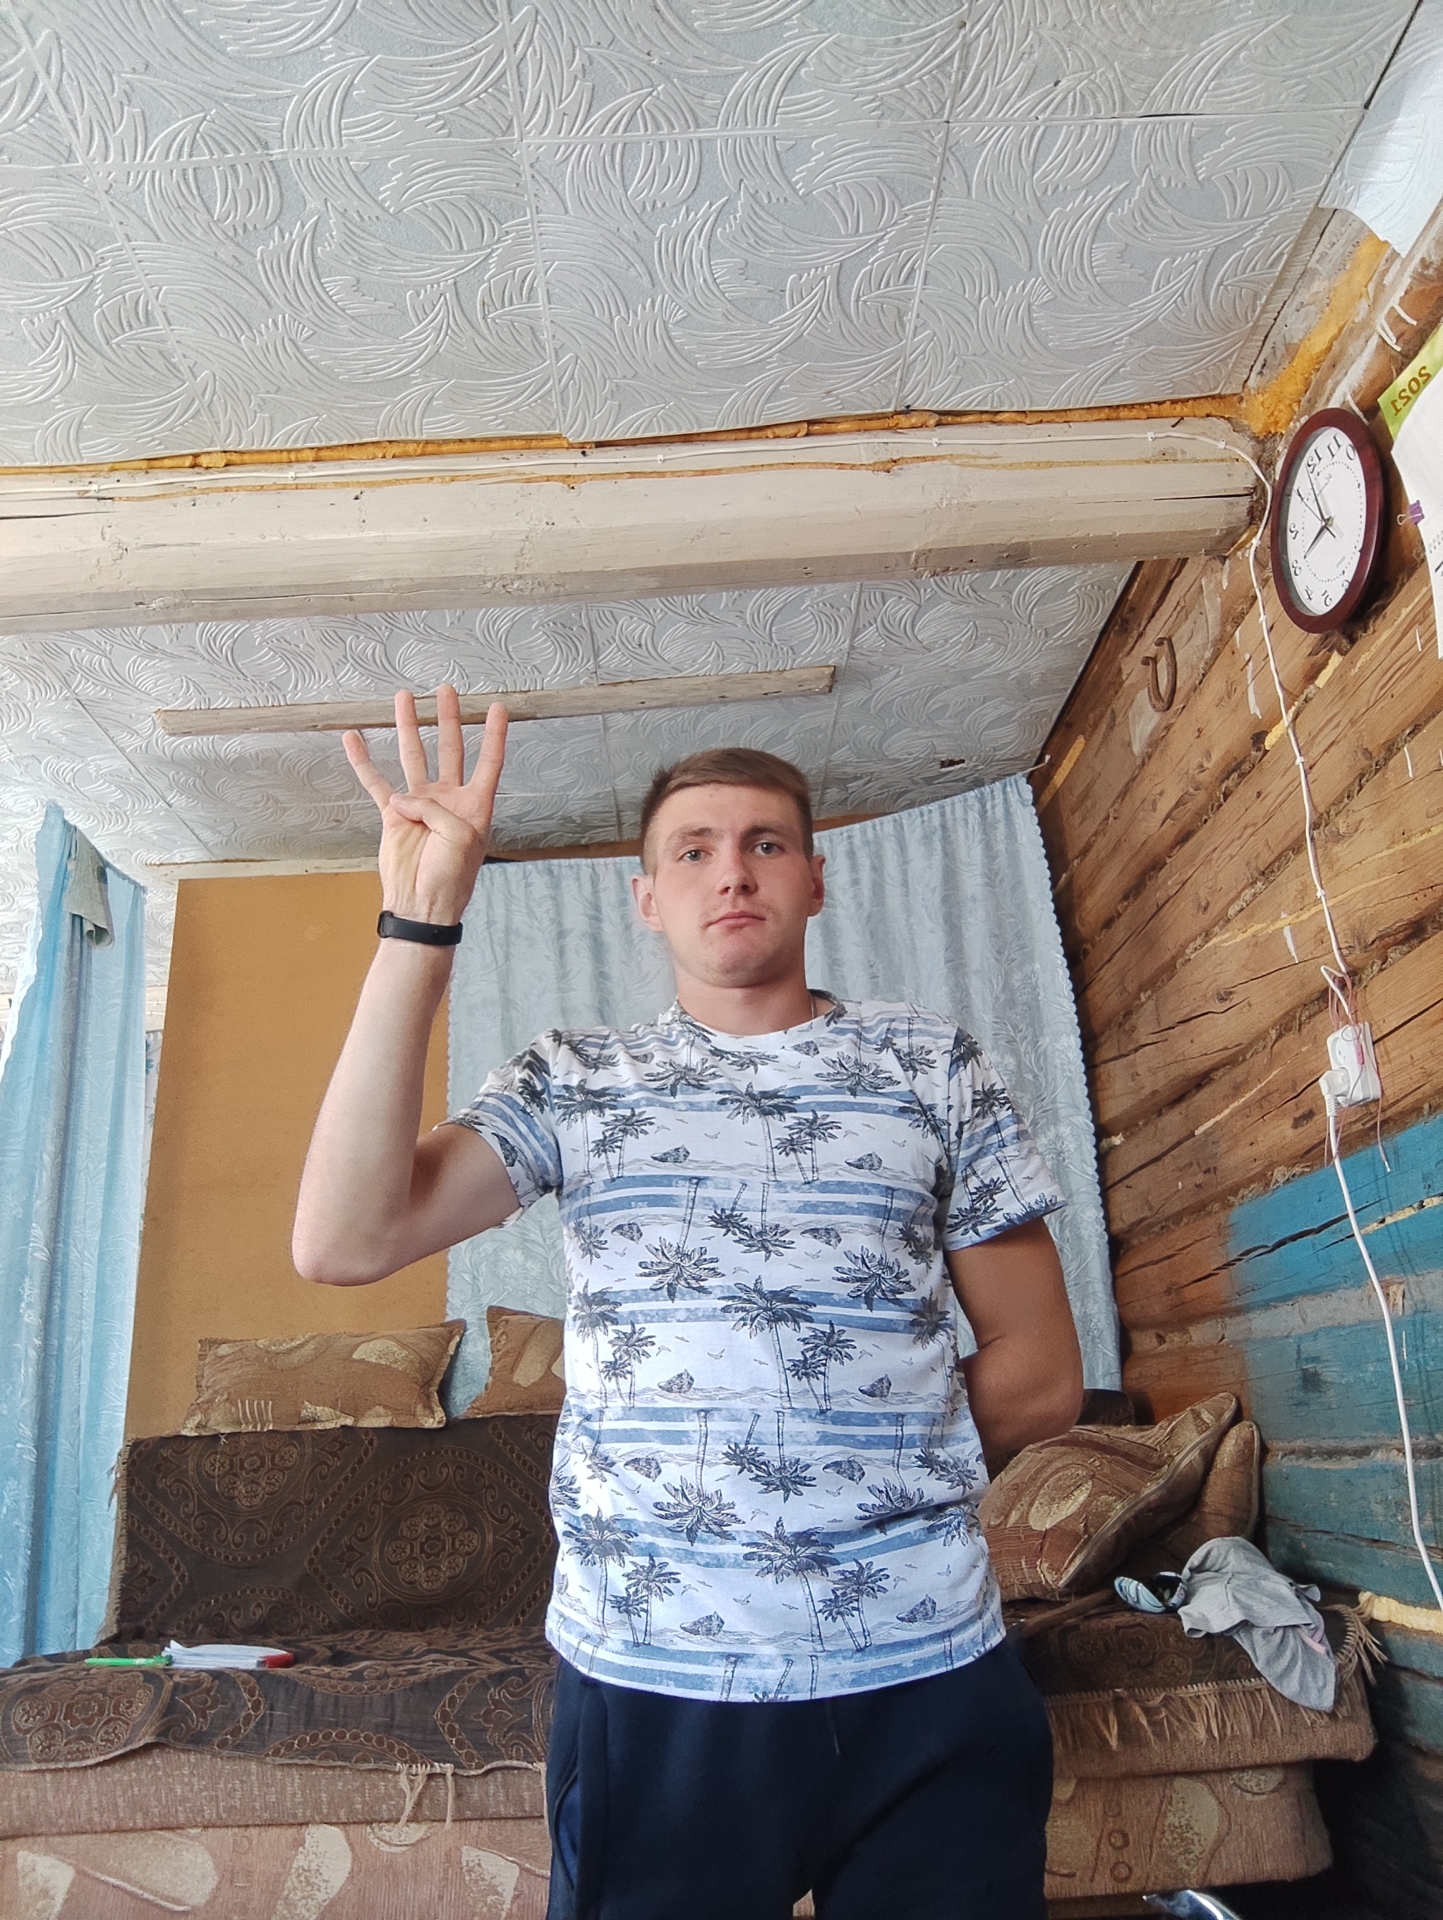
Label: clear